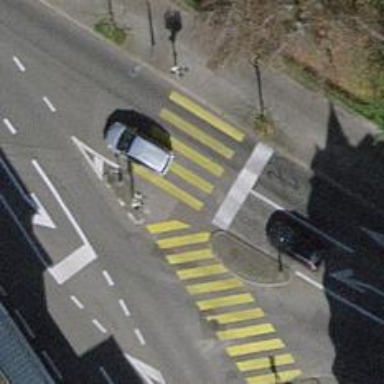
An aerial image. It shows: Crossing with traffic signals.